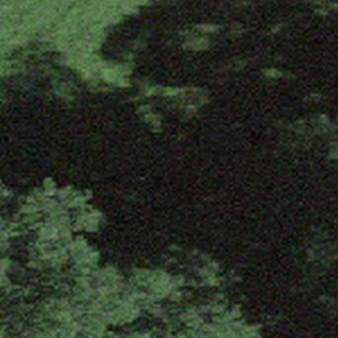
Label: other